Question: What is the result of this measurement?
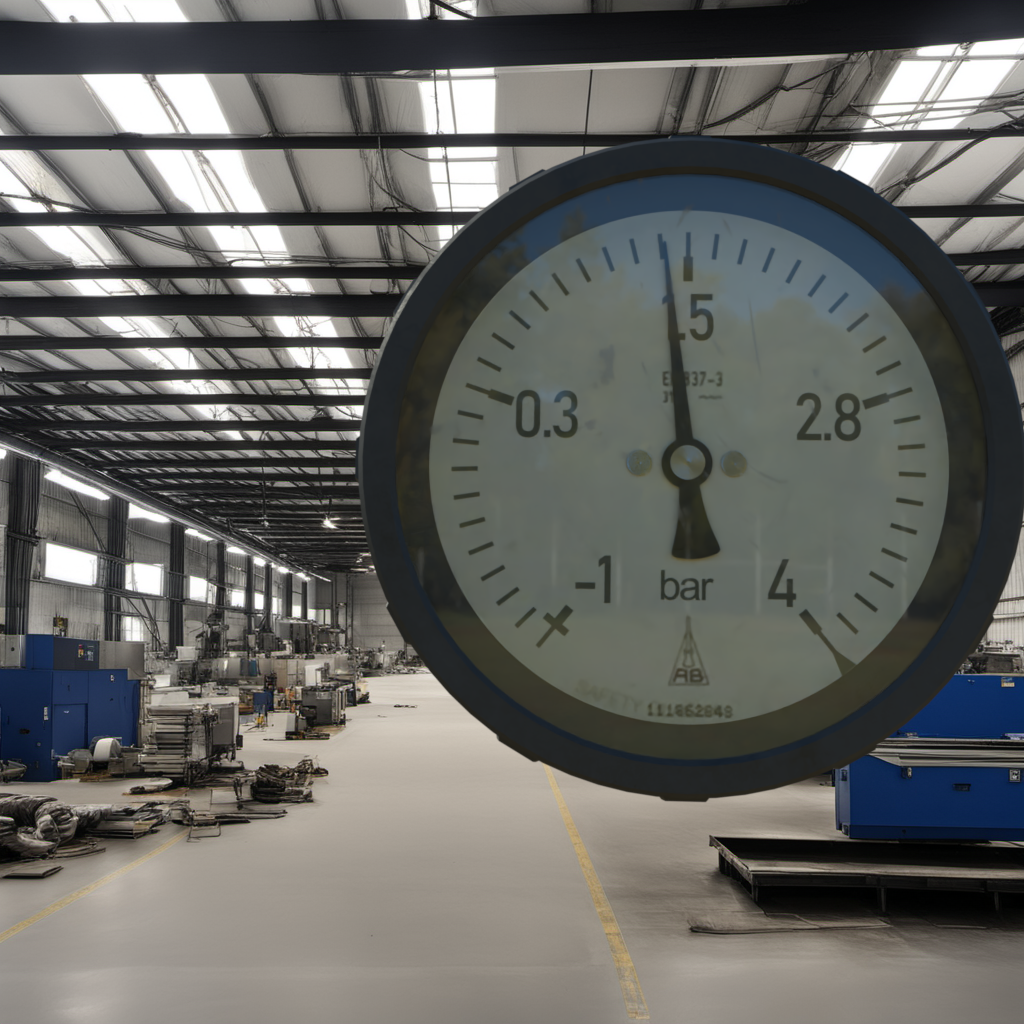
Answer: The result is 1.39
Question: What is the reading range of this measurement?
Answer: The range is from -1 to 4
Question: What is the minimum and maximum reading range of the measurement in the image?
Answer: The minimum value is -1 and the maximum value is 4